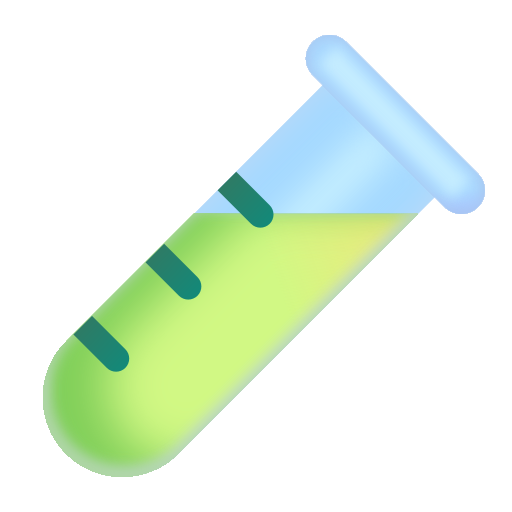
test tube color